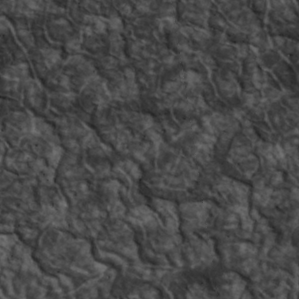
Label: non_frost